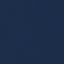
Land use / land cover class: SeaLake